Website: crate-barrel
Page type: billing-address
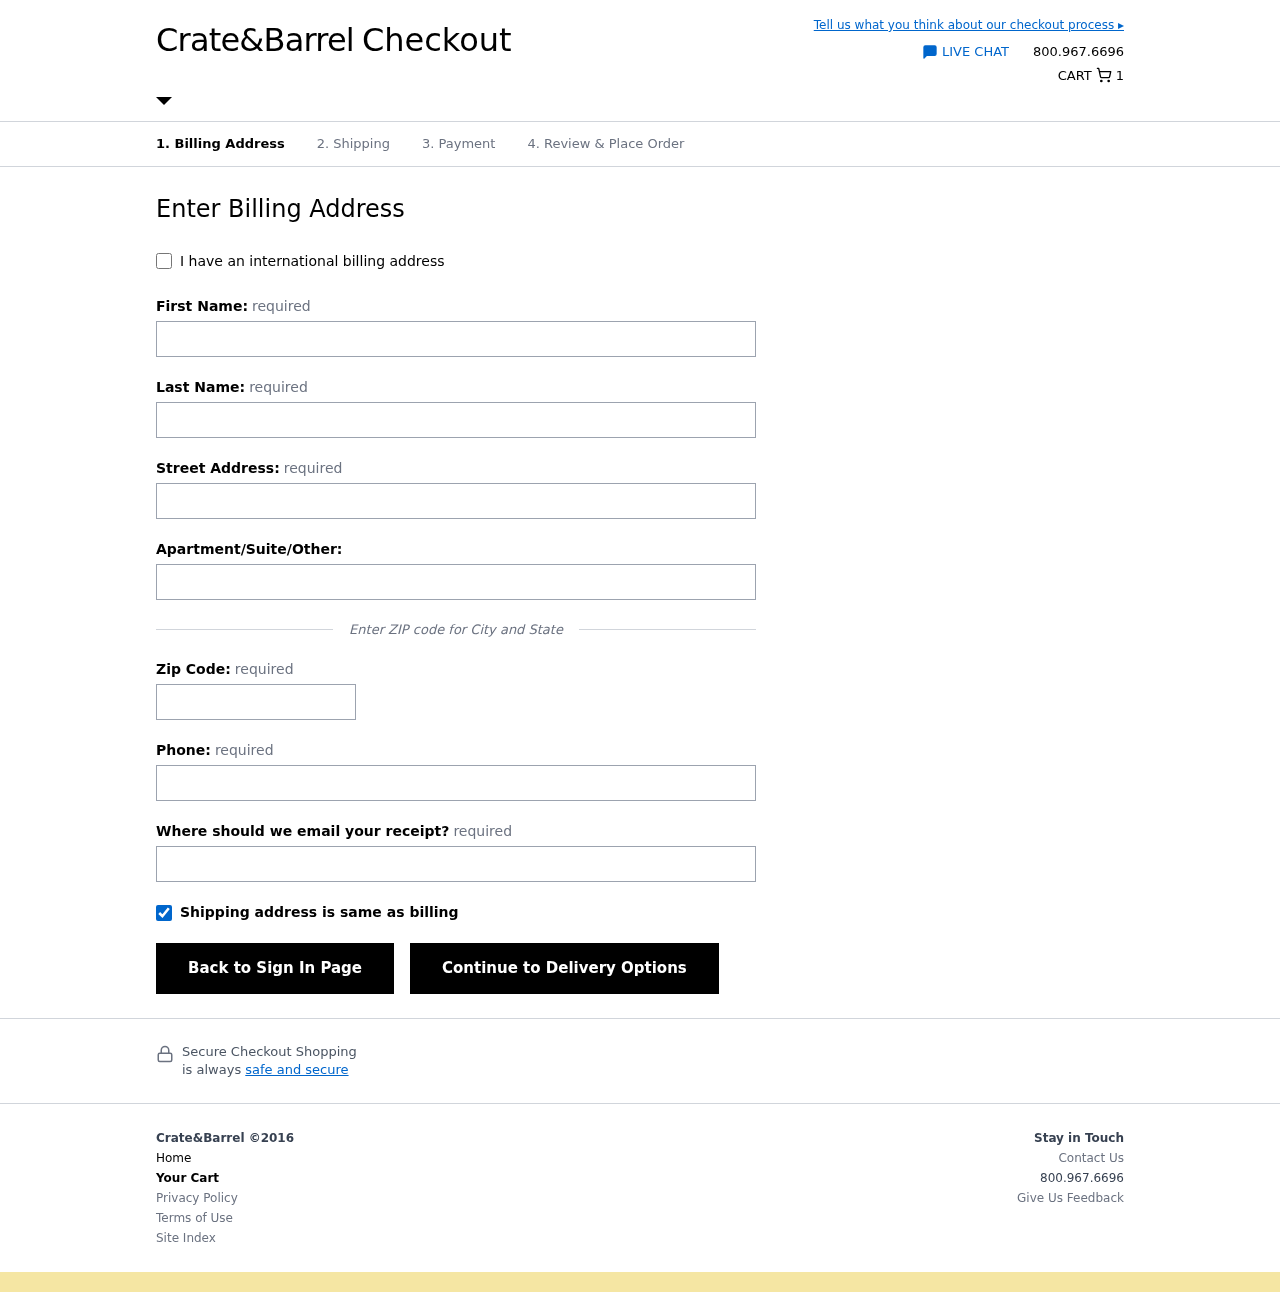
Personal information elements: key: PII_EMAIL
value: monicafuentes@yahoo.com
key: PII_FIRSTNAME
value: Monica
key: PII_LASTNAME
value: Fuentes
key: PII_PHONE
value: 5843161766
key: PII_POSTCODE
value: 17831
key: PII_STREET
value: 3486 Nicole Plaza
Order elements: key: ORDER_NUM_ITEMS
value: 1